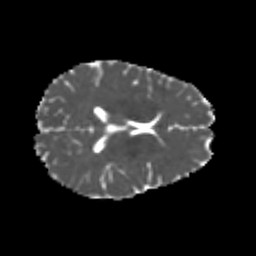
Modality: MD
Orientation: axial
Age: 24
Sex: female
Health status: healthy
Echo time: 0.074 s